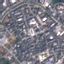
Land use / land cover: Residential